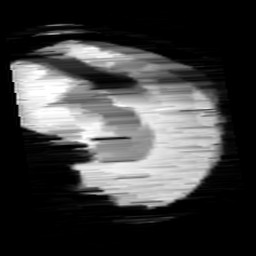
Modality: minIP
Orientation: sagittal
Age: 14
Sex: female
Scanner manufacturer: siemens
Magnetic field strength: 3 T
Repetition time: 0.027 s
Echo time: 0.02 s